Question: I have to do 3D reconstruction from 2D images. My teacher told me that the first step is to get the camera matrix, by taking some pictures to a chessboard. I have already these photos and I am using OpenCV to get the camera matrix. The matrix has this form:

What should I do now? My teacher told me I have to get some features from the images and then match them...
But how do I use this matrix? I read about Structure-from-motion but I didn't find anything about using this matrix. Which is the process once I have the matches from the images?
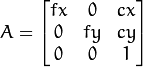
Answer: If you are going down the structure from motion route, what you are trying to do is far from trivial, so make sure you and your teacher understand that.
This matrix is called the camera calibration matrix (or in photogrammetric terms, the interior orientation). Generally Structure from Motion algorithms require this for each camera, from there, you must determine the exterior orientation of each camera frame. The exerior orentation includes the X,Y,Z position in space as well as a description of the pointing direction for the camera (often described in euler angles). This can be done using the matching features. Once you have the exterior orentation, you can use that information with the features to do triangulation of the matching features.
So to recap the general SfM process:
1. Calibrate camera (you have this done).
2. Collect images across scene.
3. Find and Match features between each image (Look at OpenCV's feature2d module).
4. Using matching features to estimate camera pose of each frame
5. Use camera pose and matching features to triangulate 3D structure for each matching point
The final step in most SfM processes use a <URL>.
If you want to look at popular existing SfM implementations check out <URL>.
If what you are looking for is more like a stereo camera based 3d reconstruction, there are lots of <URL> online about using OpenCV for that.